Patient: sex M, age 55
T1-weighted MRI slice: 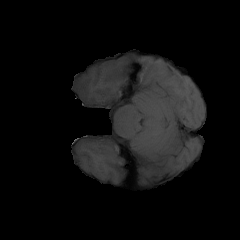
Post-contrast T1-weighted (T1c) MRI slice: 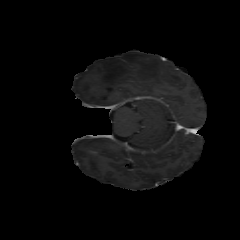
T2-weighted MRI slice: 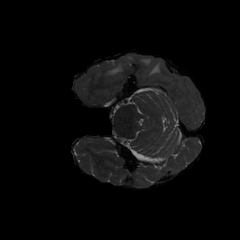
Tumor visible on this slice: yes
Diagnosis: Glioblastoma, IDH-wildtype
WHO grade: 4